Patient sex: M
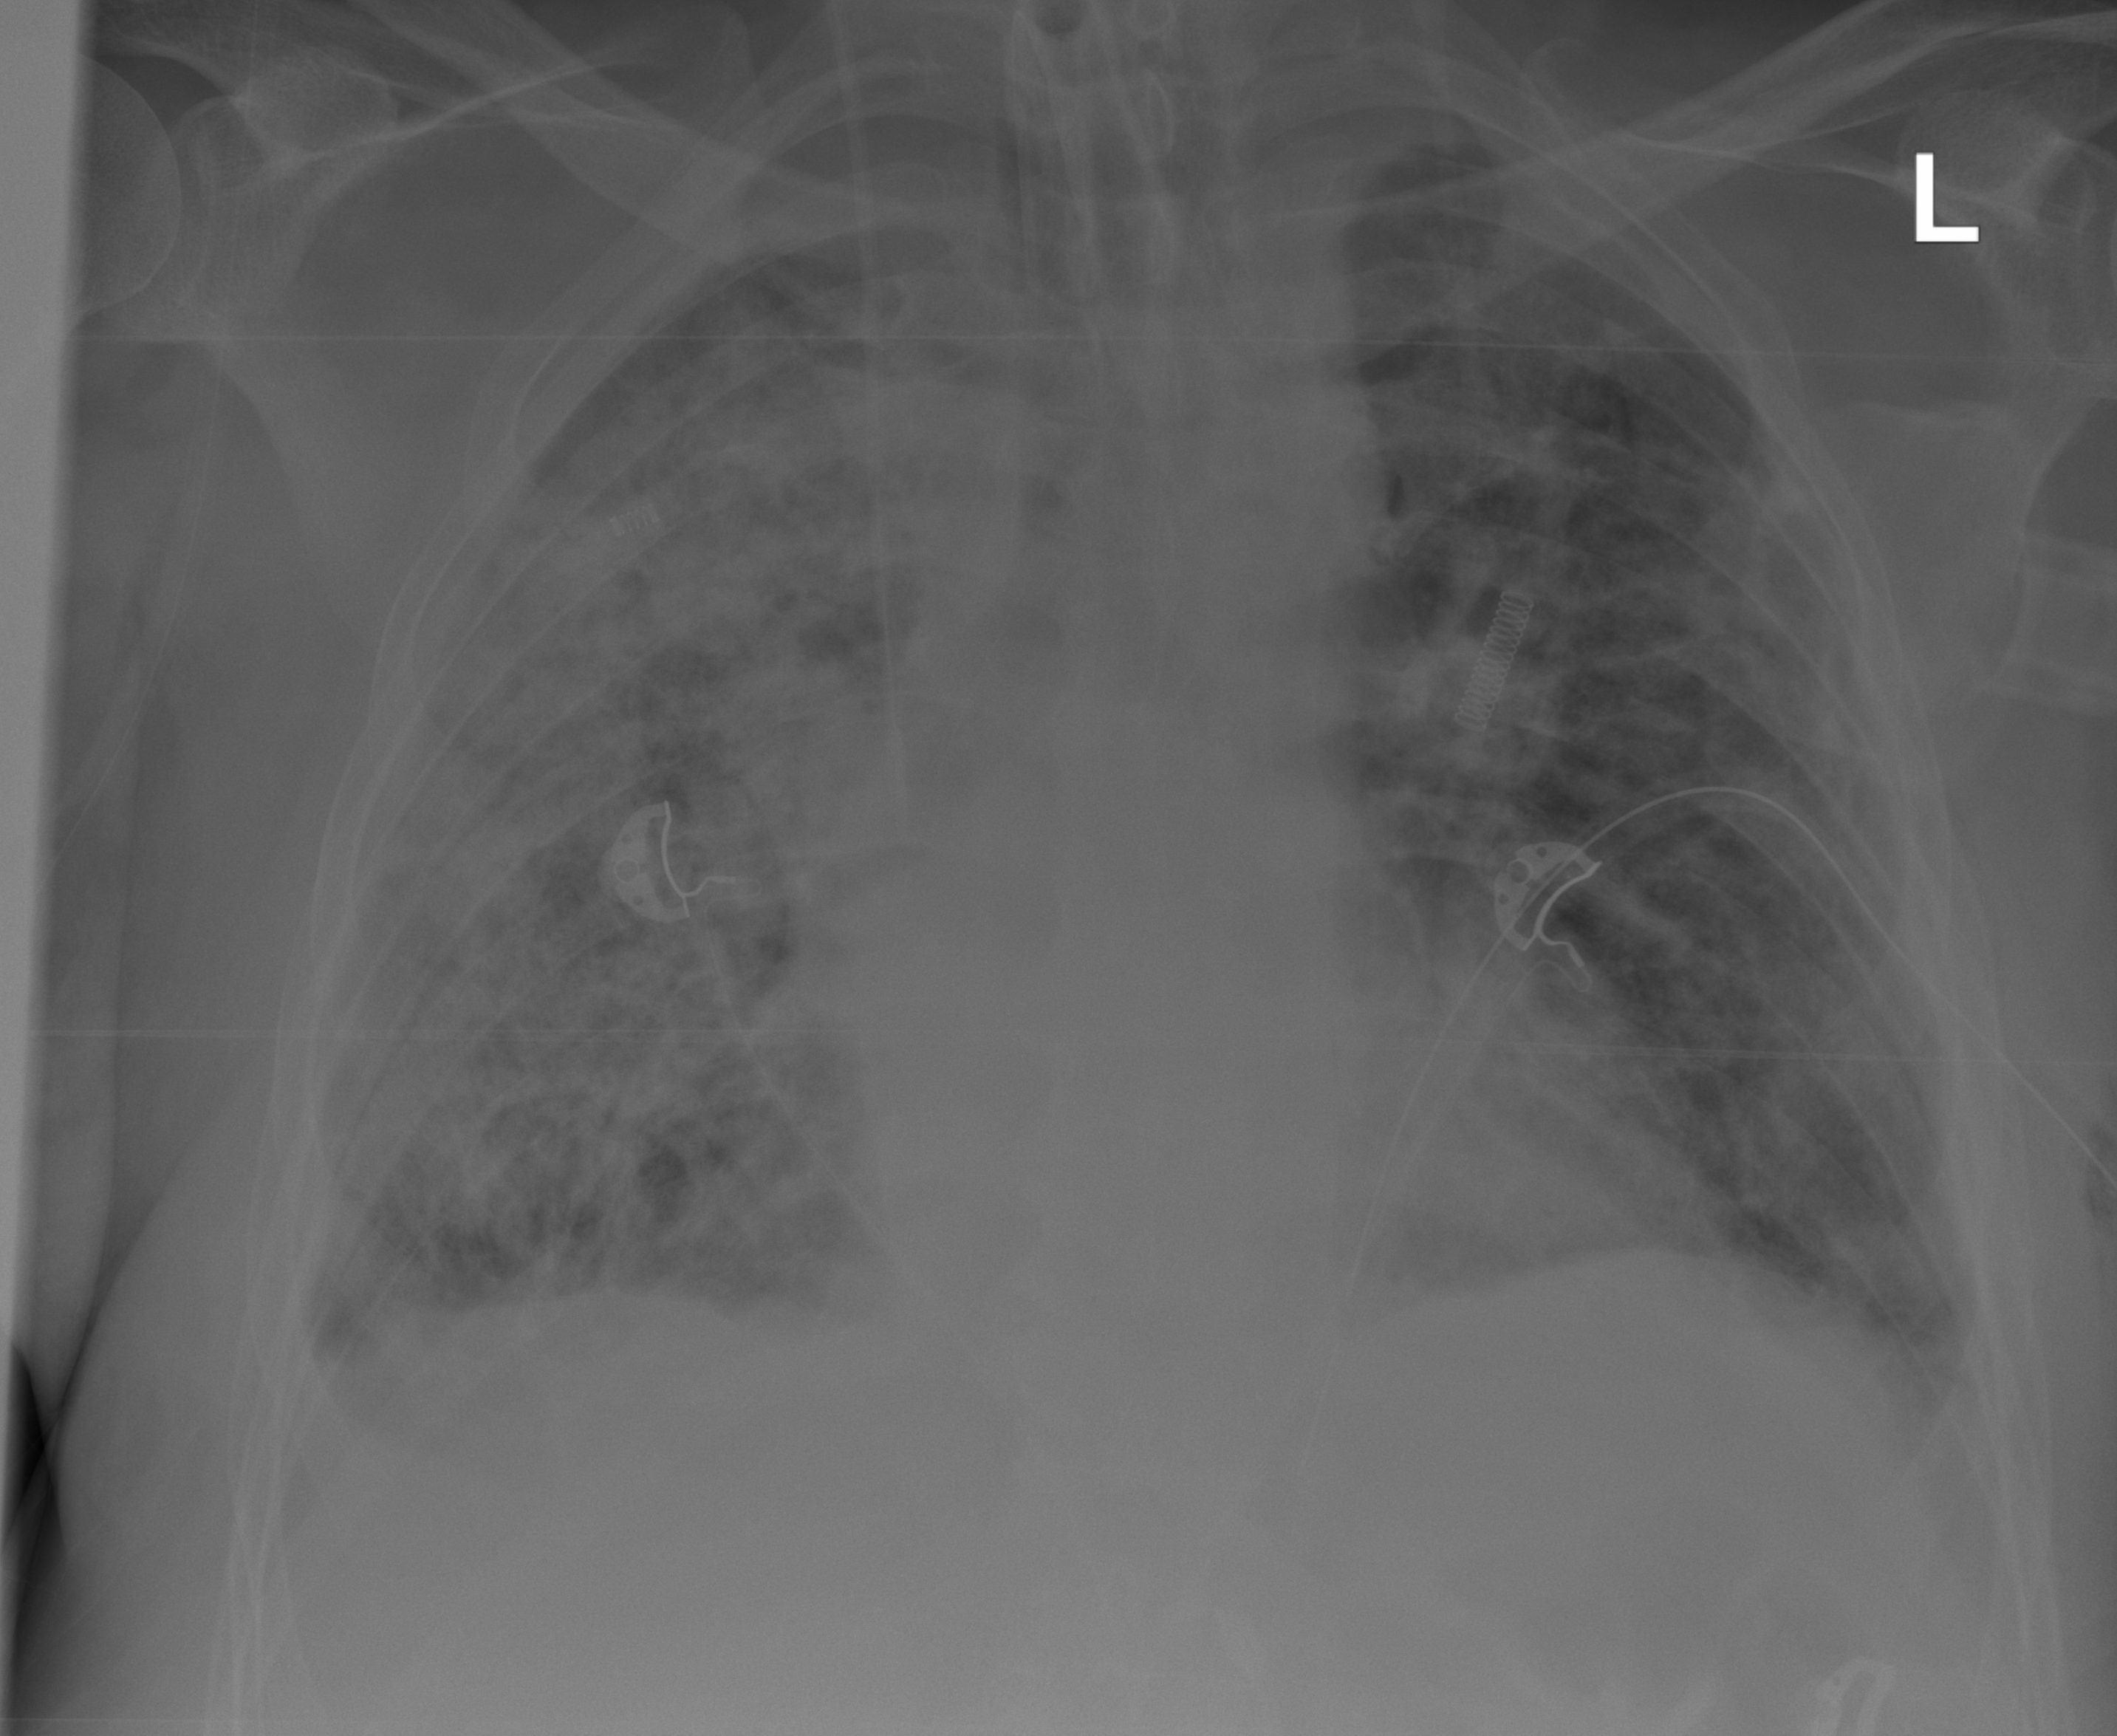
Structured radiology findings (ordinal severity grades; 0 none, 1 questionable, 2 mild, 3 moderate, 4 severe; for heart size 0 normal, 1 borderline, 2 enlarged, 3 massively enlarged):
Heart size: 0
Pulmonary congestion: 0
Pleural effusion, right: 0
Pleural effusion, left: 0
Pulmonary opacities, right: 3
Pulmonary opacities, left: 3
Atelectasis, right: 0
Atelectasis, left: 0